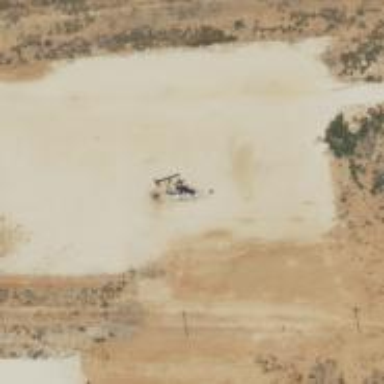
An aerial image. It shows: Petroleum well.